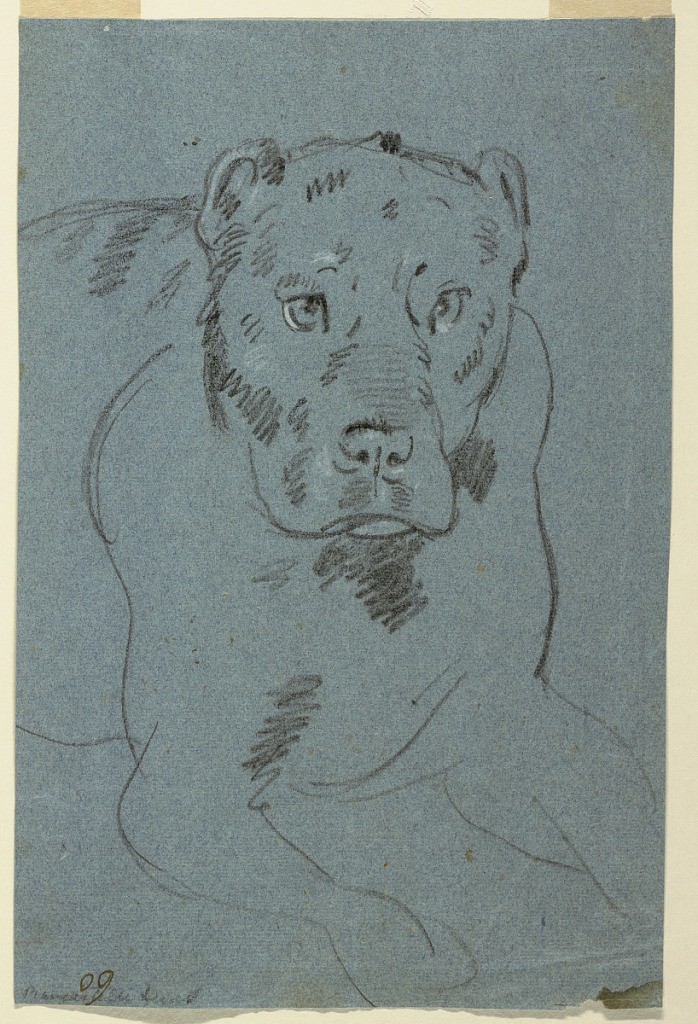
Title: Study of a Lioness
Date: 19th century
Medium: Black crayon, white heightening on blue paper
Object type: Drawing
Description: Lioness facing forward. Wight heightening around the details of her face.